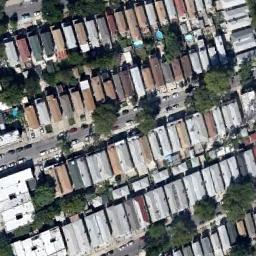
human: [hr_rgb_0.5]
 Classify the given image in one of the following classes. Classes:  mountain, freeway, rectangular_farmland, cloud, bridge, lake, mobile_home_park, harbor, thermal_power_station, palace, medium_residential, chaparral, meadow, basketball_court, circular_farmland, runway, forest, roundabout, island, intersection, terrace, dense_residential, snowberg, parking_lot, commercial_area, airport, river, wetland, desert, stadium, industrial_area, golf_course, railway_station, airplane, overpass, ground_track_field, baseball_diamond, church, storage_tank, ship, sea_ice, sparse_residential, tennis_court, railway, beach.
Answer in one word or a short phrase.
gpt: dense_residential